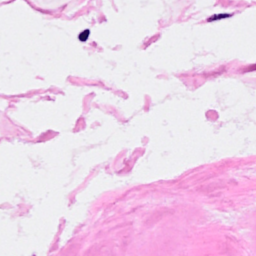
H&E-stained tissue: Breast